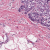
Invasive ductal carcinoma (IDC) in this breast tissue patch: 1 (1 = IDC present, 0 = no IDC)